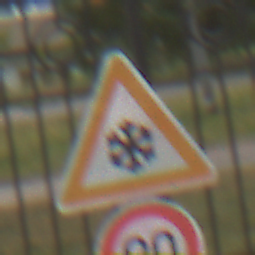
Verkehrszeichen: SchneeOderEisglaette
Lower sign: Geschwindigkeit90
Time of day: MorningAfternoon
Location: Outdoor (Urban)
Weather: Overcast
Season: NotSpecified
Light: Natural